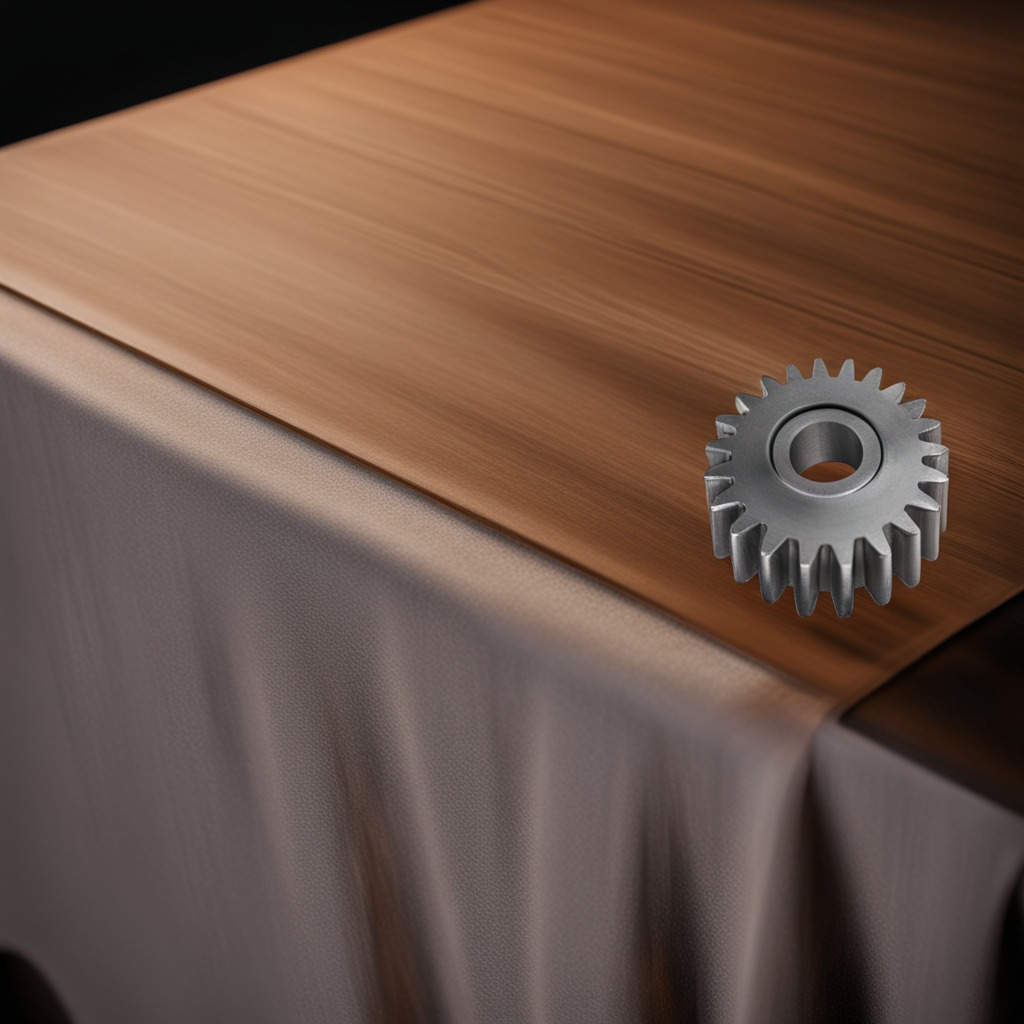
A steel gear with teeth is lying on the wooden table.